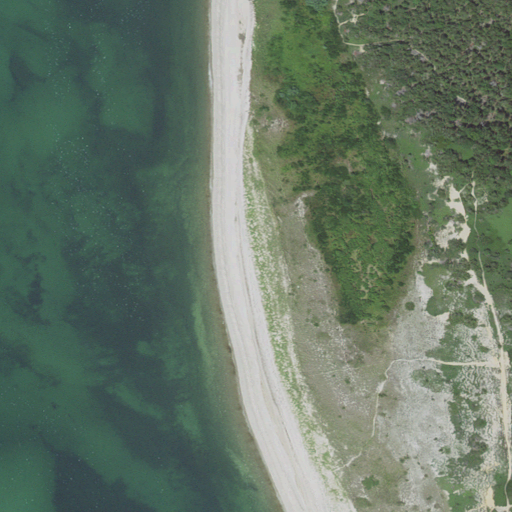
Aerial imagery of beach in Massachusetts named Duck Harbor Beach containing open water, barren land, evergreen forest, grassland, shrub, and herbaceous wetlands